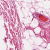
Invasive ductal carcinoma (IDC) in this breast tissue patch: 0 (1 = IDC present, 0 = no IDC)